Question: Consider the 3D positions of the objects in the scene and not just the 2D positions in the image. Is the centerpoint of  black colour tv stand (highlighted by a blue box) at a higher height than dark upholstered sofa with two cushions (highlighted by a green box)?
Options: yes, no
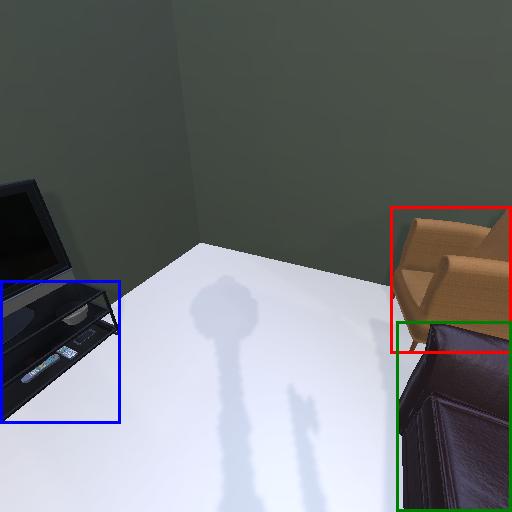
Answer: yes